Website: crate-barrel
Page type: customer-info-address
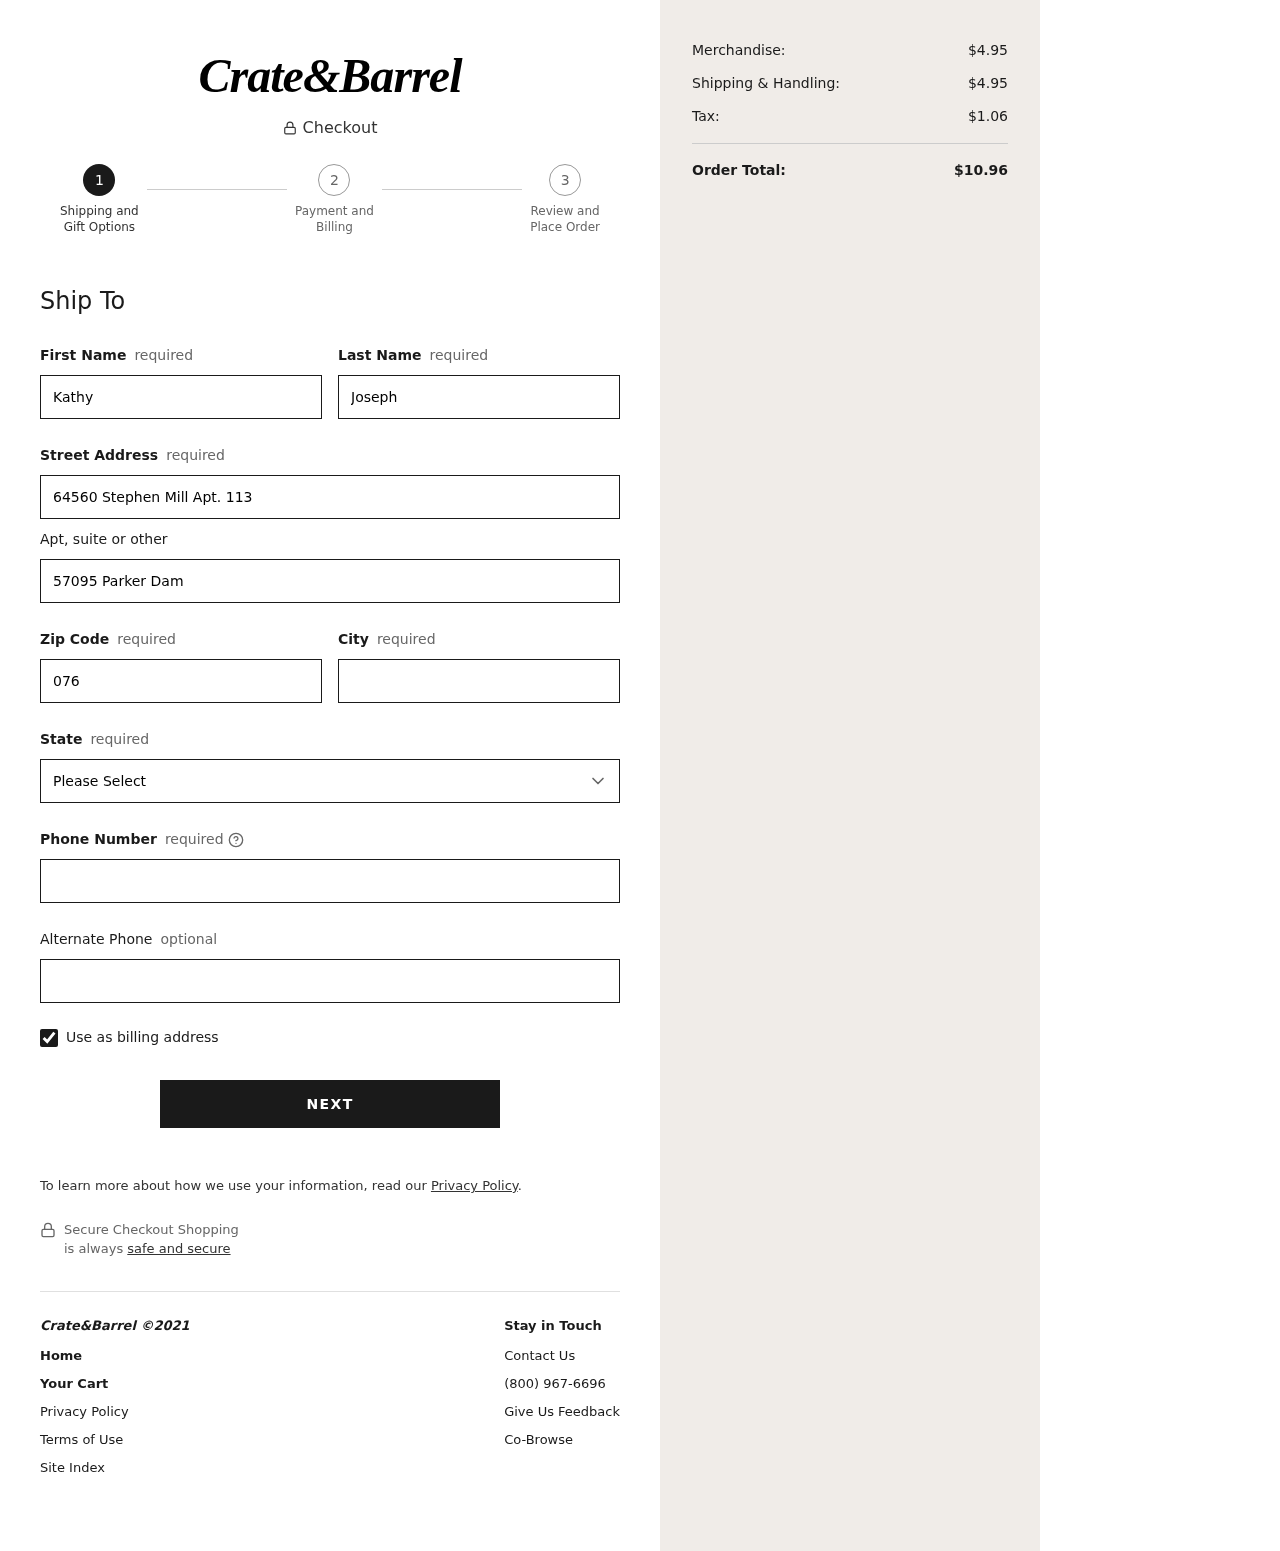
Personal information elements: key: PII_STATE
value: Maine
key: PII_FIRSTNAME
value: Kathy
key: PII_LASTNAME
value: Joseph
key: PII_STREET
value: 64560 Stephen Mill Apt. 113
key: PII_STREET2
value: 57095 Parker Dam
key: PII_POSTCODE
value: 07626
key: PII_CITY
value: Tomton
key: PII_PHONE
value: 5568723085
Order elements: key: ORDER_SUBTOTAL
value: $4.95
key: ORDER_SHIPPING_COST
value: $4.95
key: ORDER_TAX
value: $1.06
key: ORDER_TOTAL
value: $10.96